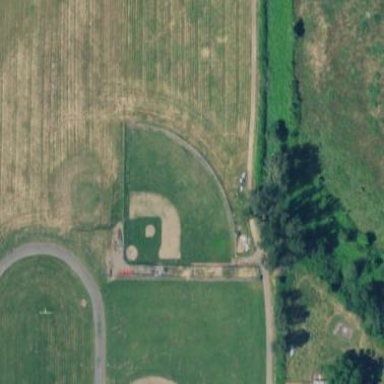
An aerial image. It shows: Baseball pitch for leisure land.